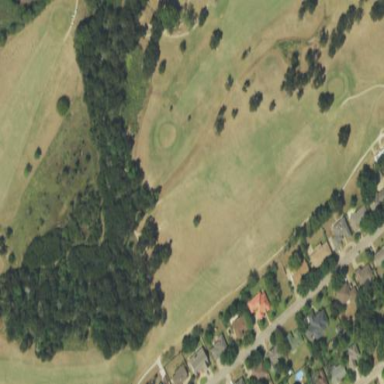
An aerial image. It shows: Golf fairway surrounded by grass.